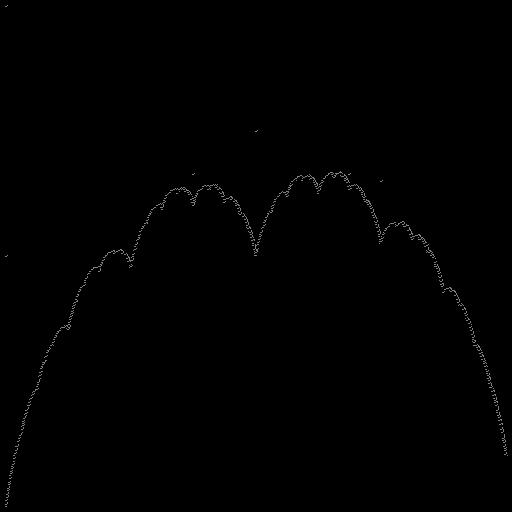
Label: a4